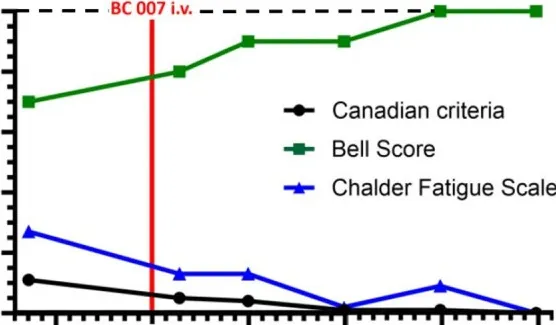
Chronic fatigue syndrome (CFS) was assessed by the Canadian Criteria, Chalder Fatigue Scale, and the Bell Score before and after treatment with BC 007: CFS was reduced after treatment with BC 007, being absent after 4 weeks; the lower is the Canadian Criteria and Chalder Fatigue Scale, the lower is the CFS; the higher the Bell Score, the lower is the CFS; w, week; the range of the scores:Canadian Criteria Score: 0 (best)-34 (worst): Chalder Fatigue Scale: 0 (best)-33 (worst); Bell Score: 100 (best)-0 (worst).
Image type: pathology (immunostaining)